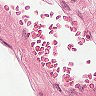
Metastatic tissue present: no